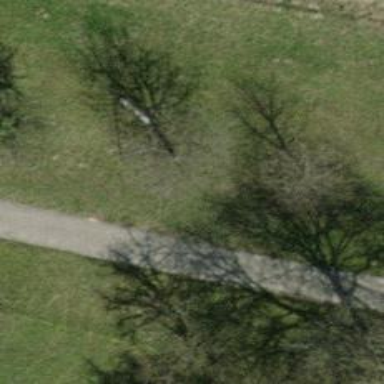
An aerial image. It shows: Urban tree adds touch of nature to the surroundings.